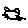
Label: cat